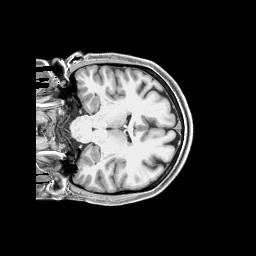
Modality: T1w
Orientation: coronal